Aerial crown-view tile of a tropical tree (Barro Colorado Island, Panama), acquired 20250512:
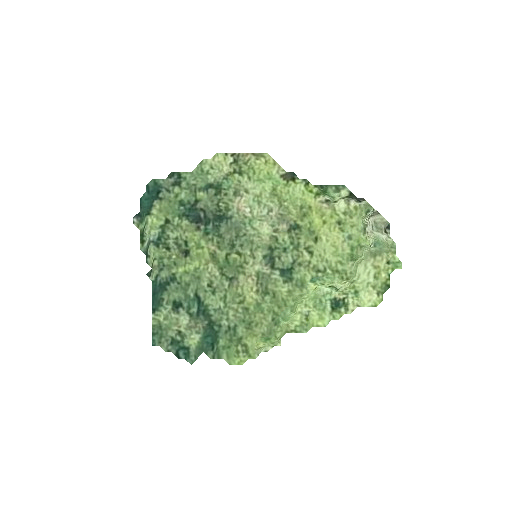
Species: Cordia alliodora
GBIF accepted scientific name: Cordia alliodora
Crown area: 57.696 m²